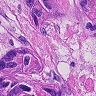
Metastatic tissue present: yes